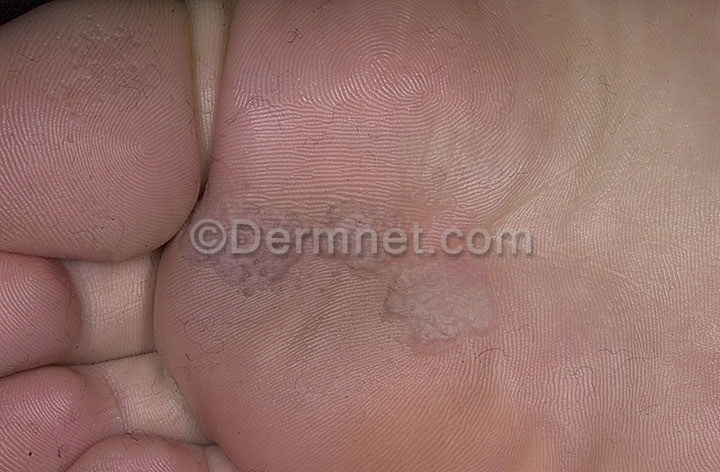
Disease: Tinea Ringworm Candidiasis and other Fungal Infections